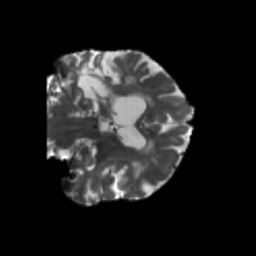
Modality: T2w
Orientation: coronal
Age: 66
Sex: female
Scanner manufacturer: siemens
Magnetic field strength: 3 T
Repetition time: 5.47 s
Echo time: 0.0854 s